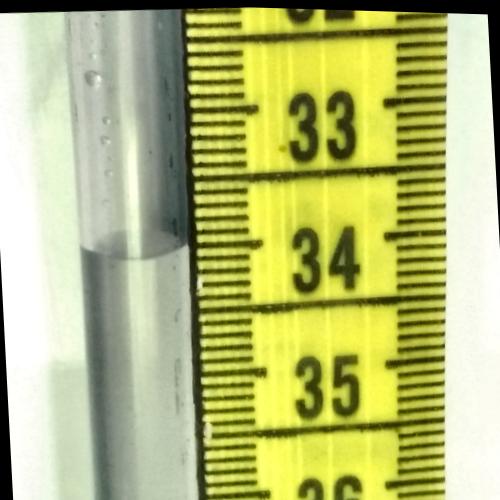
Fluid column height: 34.0 cm